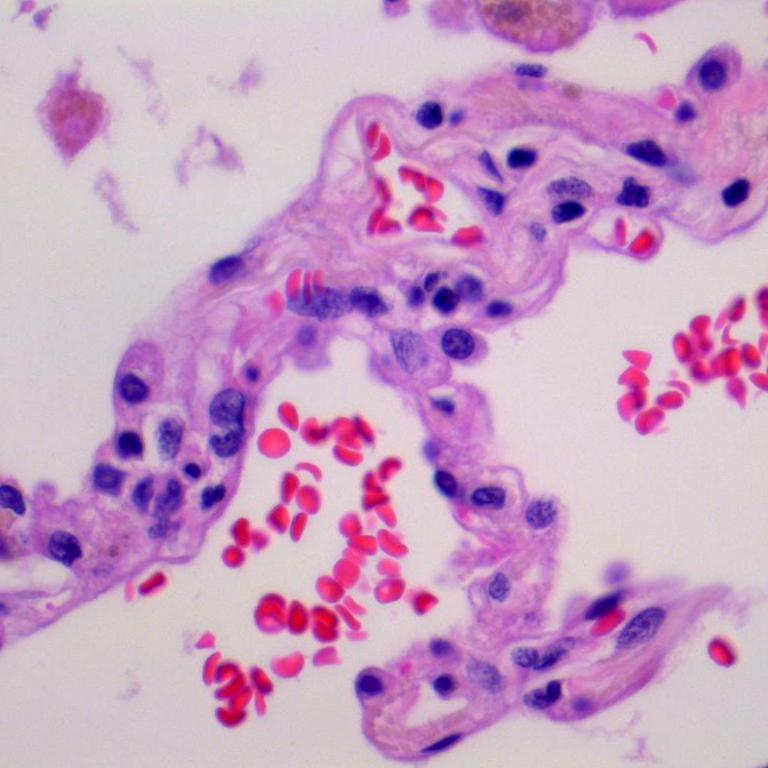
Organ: lung
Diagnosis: benign